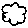
Label: cloud